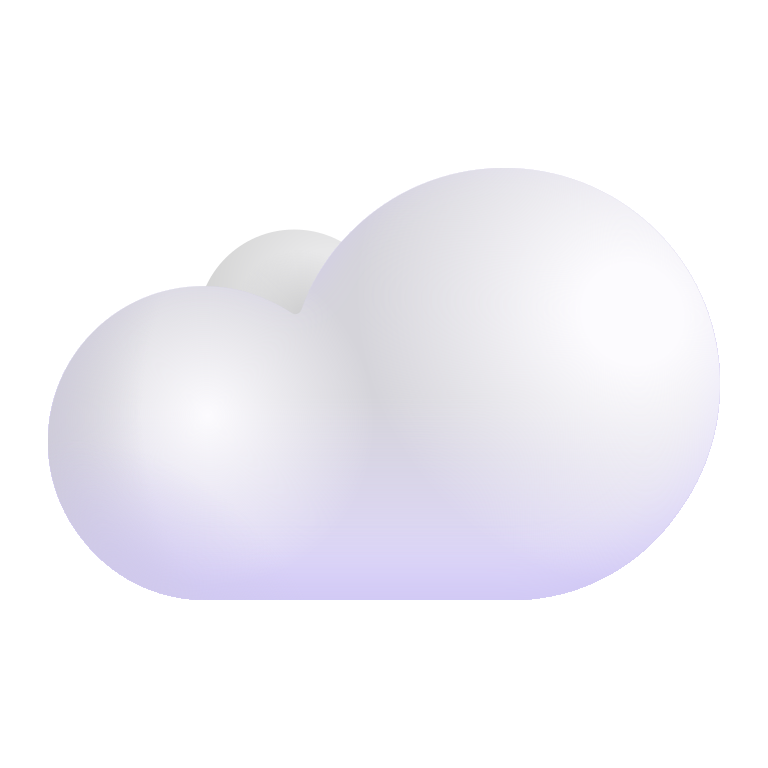
cloud color